Question: I had a Checkbox I need to get the value of checkbox of while checked. either in JavaScript or jquery. I have placed my ASPX Code below. that Should Work in IE, While I am trying it is Showing response as "on" rather than value.
ASPX code:
'''
<asp:TemplateField>
<HeaderTemplate>
<asp:CheckBox ID="CHK_STY_ALL"
runat="server"
onclick="javascript:Selectallcheckbox(this);" />
</HeaderTemplate>
<ItemTemplate>
<asp:CheckBox ID="CHK_STY"
runat="server"
onclick="javascript:SelectallColorsForStyle(this,value);"
CssClass="checkboxselection"
Text='<%#Eval("STY_NBR")%>' />
</ItemTemplate>
</asp:TemplateField>
'''
JavaScript and JQuery :
'''
<script language="javascript" type="text/javascript">
function Selectallcheckbox(val) {
if (!$(this).is(':checked')) {
$('input:checkbox').prop('checked', val.checked);
} else {
$("#chkroot").removeAttr('checked');
}
}
</script>
<script type="text/javascript">
function SelectallColorsForStyle(e,val) {
var IDValue = $(e).attr('id');
var StyleNumber = document.getElementById(IDValue).value;
alert(StyleNumber);
}
</script>
'''

Showing value as "ON" rather than the original value displaying aside of checkbox.
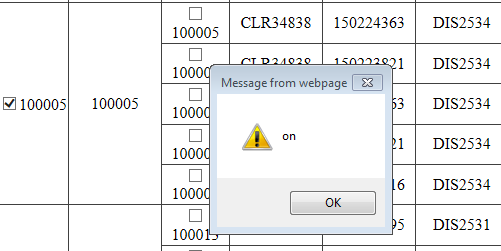
Answer: ASP.Net CheckBox is rendered as and .
'''
<span class="checkboxselection">
<input id="GridView1_CHK_STY_0"
type="checkbox"
name="GridView1$ctl02$CHK_STY"
onclick="javascript: SelectallColorsForStyle(this, value);" />
<label for="GridView1_CHK_STY_0">100005</label>
</span>
'''
So you need select 's text.
'''
<script type="text/javascript">
function SelectallColorsForStyle(e, val) {
var label = $(e).siblings("label");
alert(label.text());
}
</script>
'''